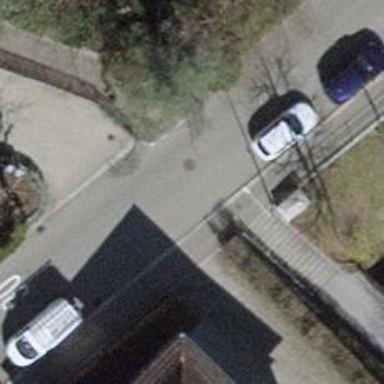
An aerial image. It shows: Set of steps on the road.